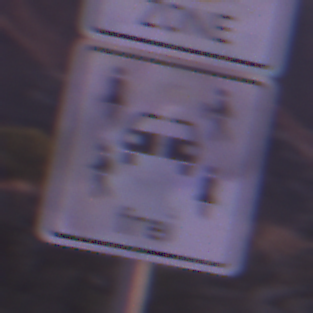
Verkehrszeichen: CarsharingfahrzeugeFrei
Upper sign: BeginnEingeschraenktesHalteverbotZone
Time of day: Dawn
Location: Outdoor (Nature)
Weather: PartlyCloudy
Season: NotSpecified
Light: Natural